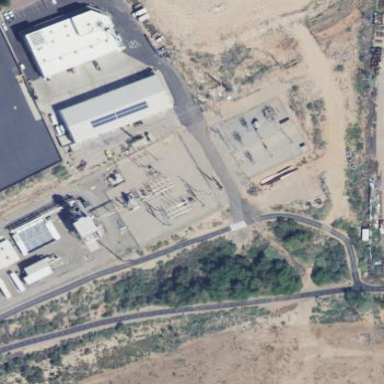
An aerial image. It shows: Transmission substation.